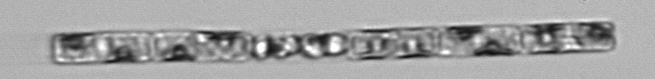
Label: Guinardia_delicatula_TAG_internal_parasite